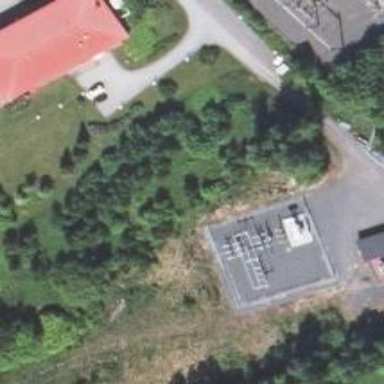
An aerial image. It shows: Distribution level power substation surrounded by fence.